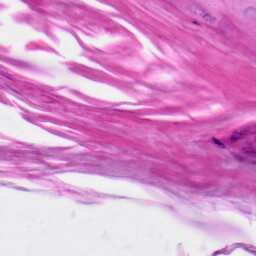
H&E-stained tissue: Skin